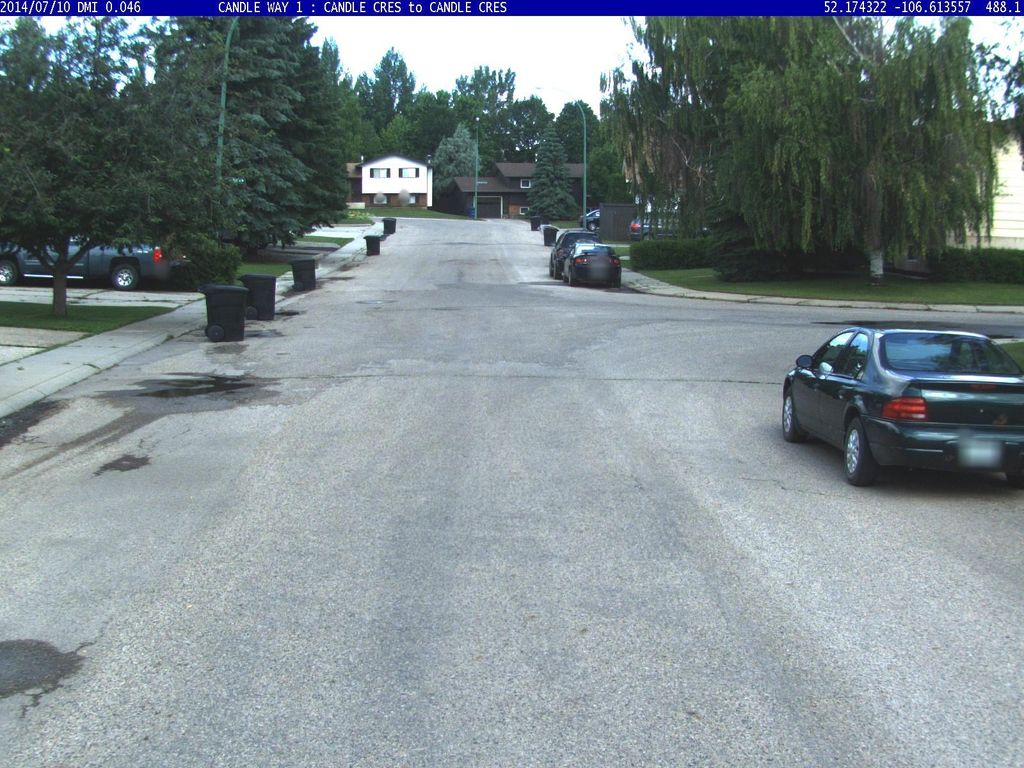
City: saskatoon